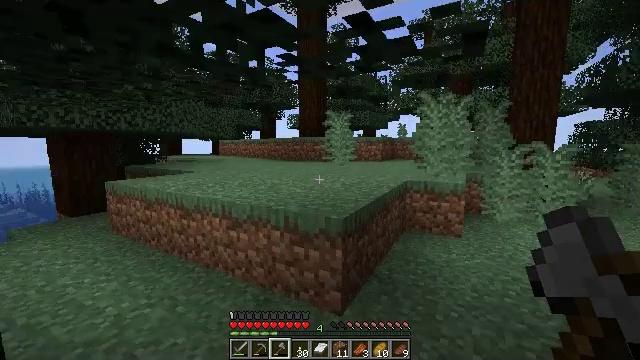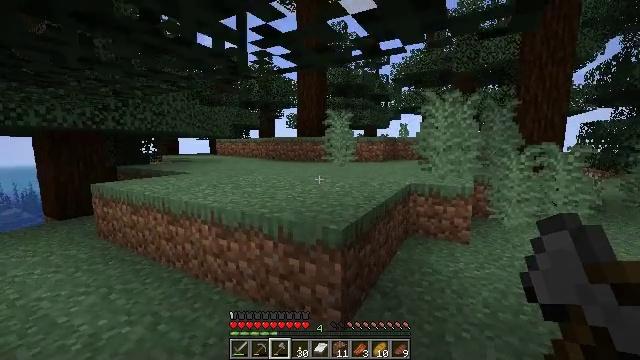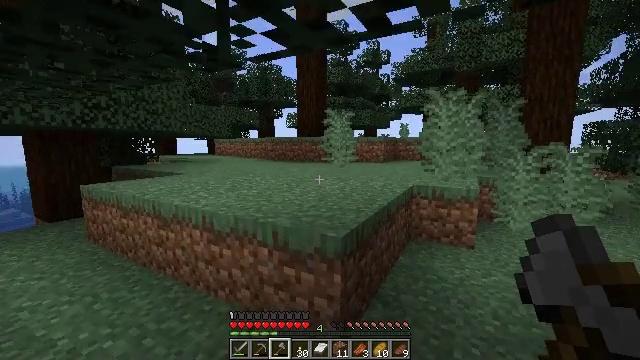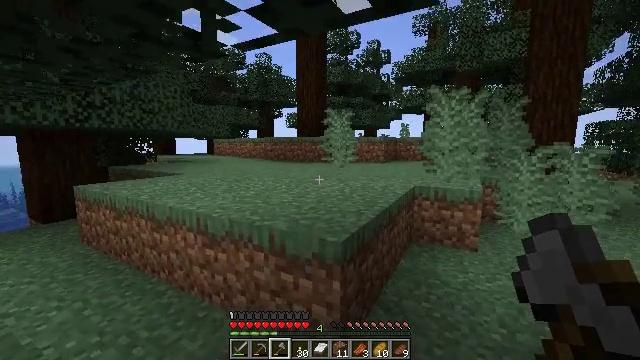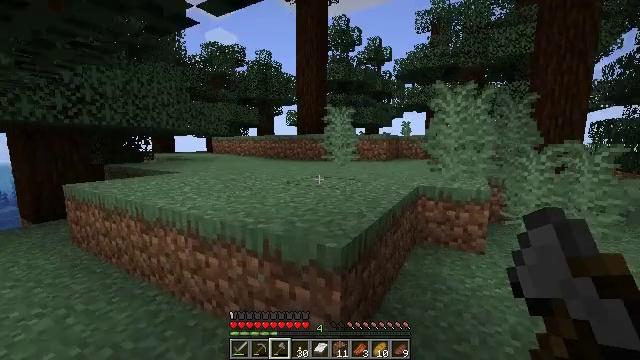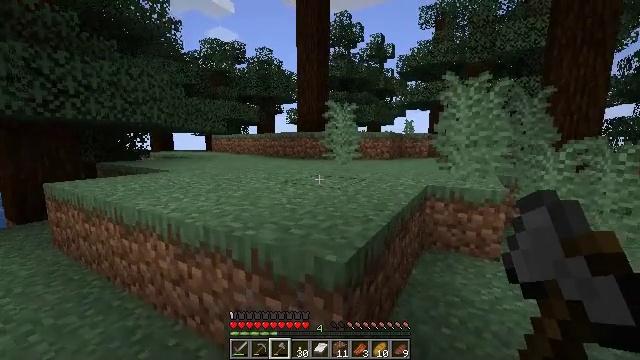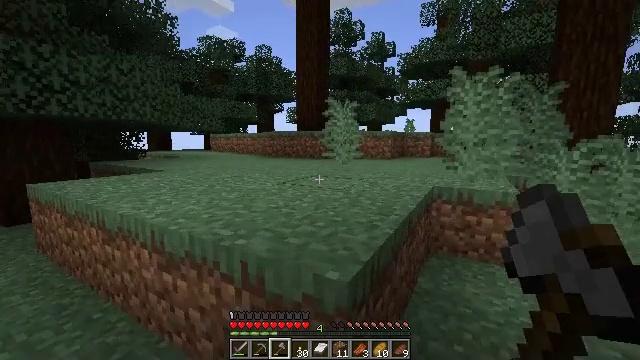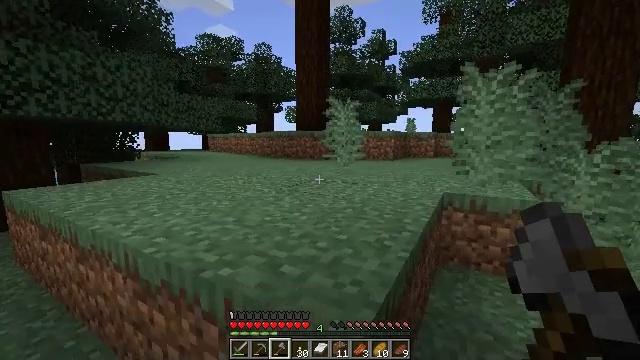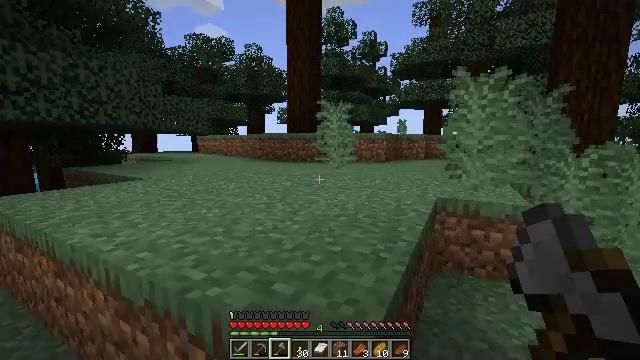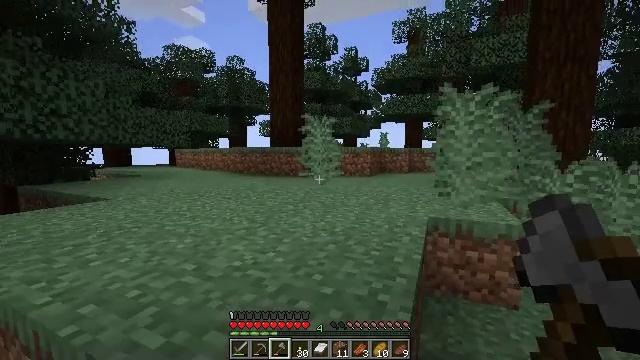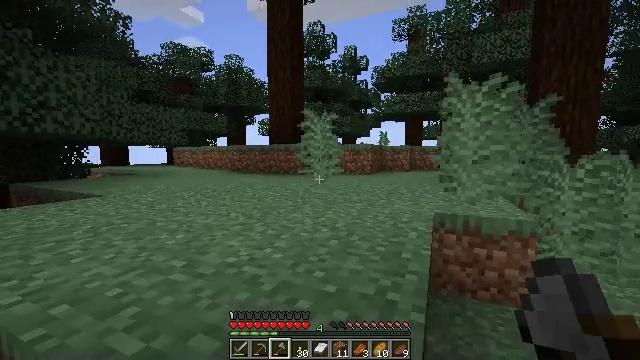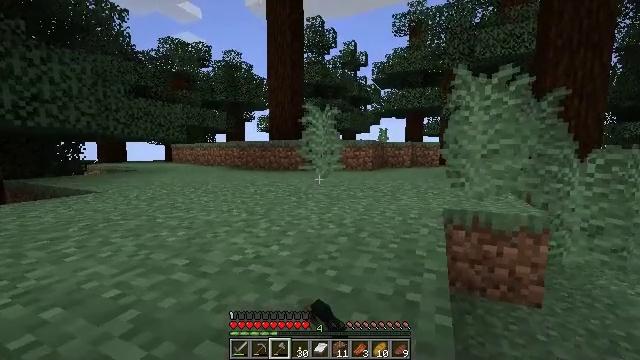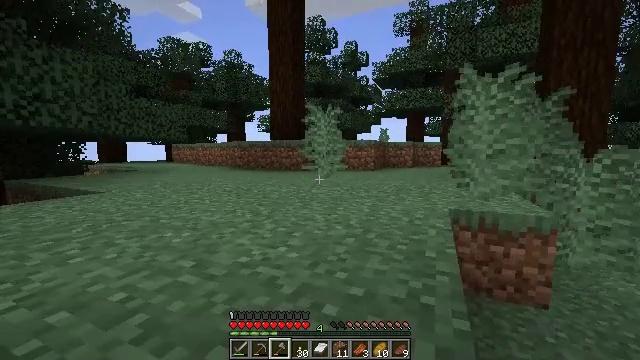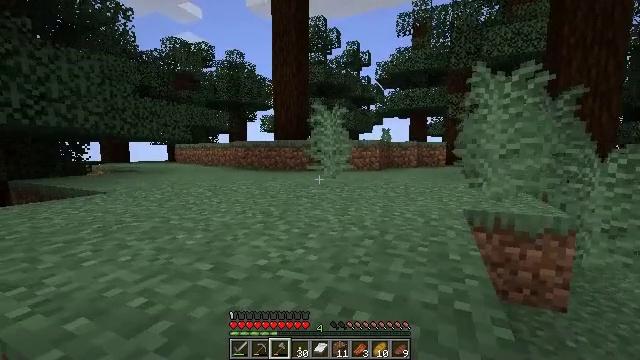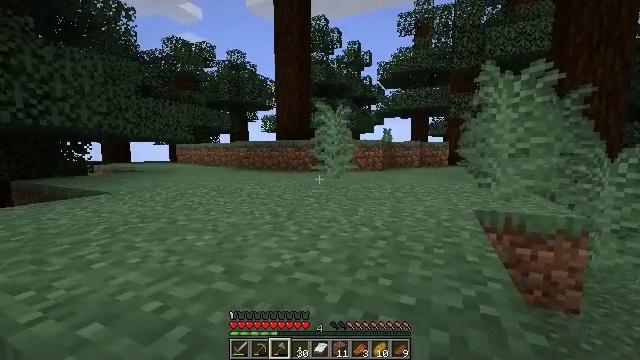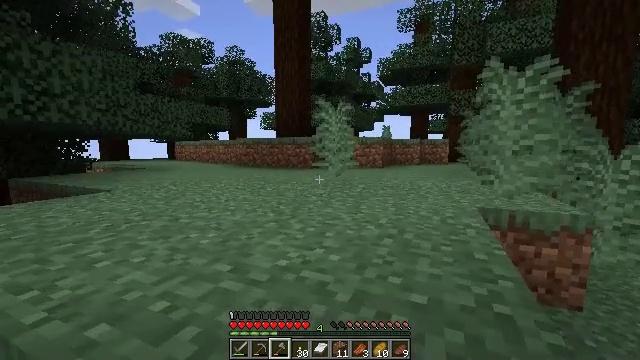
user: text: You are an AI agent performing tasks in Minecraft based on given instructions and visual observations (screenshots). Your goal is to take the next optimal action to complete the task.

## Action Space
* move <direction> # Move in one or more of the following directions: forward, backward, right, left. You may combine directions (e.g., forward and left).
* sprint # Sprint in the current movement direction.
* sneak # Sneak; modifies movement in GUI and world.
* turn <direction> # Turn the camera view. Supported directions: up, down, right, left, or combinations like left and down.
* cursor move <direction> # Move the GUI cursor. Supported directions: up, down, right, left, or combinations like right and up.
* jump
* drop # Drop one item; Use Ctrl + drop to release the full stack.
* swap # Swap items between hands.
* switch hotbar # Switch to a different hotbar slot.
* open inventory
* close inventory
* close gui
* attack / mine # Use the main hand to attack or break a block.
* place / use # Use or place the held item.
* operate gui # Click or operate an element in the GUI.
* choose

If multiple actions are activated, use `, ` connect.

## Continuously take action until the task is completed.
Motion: motion action
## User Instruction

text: Mine the large fern from the ground.
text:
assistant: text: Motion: move forward
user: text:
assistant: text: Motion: move forward
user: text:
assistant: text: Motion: move forward
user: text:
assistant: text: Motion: move forward
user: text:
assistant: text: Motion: move forward
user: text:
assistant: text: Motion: move forward
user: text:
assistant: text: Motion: move forward
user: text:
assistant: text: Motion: move forward, turn right, jump
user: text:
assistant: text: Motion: move forward, turn right and up, jump
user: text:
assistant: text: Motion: move forward, attack / mine, jump
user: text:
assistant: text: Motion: move forward, attack / mine, jump
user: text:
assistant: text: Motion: move forward, attack / mine
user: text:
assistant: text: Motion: move forward, attack / mine
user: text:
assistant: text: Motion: move forward
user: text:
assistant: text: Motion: move forward, attack / mine
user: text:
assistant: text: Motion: move forward, attack / mine
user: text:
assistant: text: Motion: move forward, attack / mine
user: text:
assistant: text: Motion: move forward
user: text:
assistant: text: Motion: move forward
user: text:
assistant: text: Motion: move forward, jump
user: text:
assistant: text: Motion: move forward, turn right, jump
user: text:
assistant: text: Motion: move forward, turn right, jump
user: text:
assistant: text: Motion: move forward, jump
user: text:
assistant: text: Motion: move forward
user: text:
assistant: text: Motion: move forward, turn up
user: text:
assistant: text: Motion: move forward and move left, turn up
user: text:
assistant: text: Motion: move forward and move left, turn up
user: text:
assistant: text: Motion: move forward and move left
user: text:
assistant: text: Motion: move forward and move left
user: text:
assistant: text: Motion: move forward and move left